Field crop: tomato
Growth stage: 1
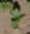
Species: solanum